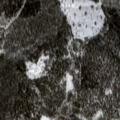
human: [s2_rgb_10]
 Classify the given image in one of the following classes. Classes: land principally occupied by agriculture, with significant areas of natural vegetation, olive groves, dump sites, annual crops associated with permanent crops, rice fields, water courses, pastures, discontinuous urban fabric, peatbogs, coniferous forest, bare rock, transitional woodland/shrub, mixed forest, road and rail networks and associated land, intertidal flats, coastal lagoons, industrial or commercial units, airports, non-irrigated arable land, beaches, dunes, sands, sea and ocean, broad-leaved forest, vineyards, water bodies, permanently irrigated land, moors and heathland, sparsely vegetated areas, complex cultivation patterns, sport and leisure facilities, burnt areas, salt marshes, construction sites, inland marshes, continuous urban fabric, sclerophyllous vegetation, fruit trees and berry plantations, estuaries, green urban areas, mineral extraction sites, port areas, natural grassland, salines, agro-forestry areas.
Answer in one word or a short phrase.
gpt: coniferous forest